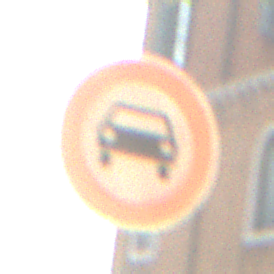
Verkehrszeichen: VerbotKraftwagen
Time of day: MorningAfternoon
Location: Outdoor (Urban)
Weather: Clear
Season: NotSpecified
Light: Natural